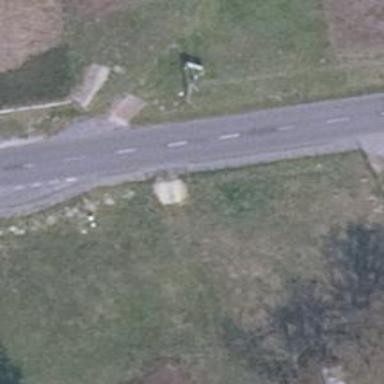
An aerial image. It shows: Service road with grass surface.